Aerial crown-view tile of a tropical tree (Barro Colorado Island, Panama), acquired 20250715:
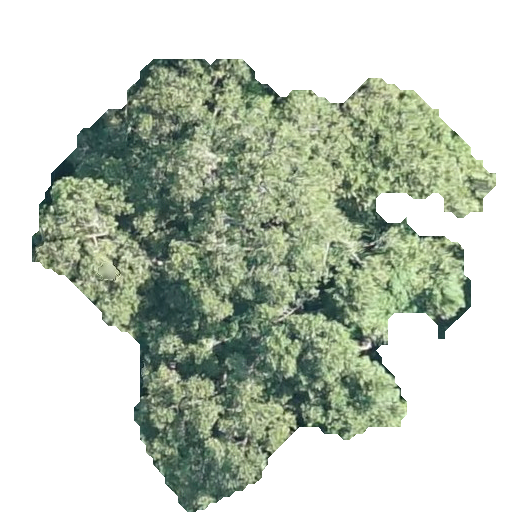
Species: Calophyllum longifolium
GBIF accepted scientific name: Calophyllum longifolium
Crown area: 187.638 m²